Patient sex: M
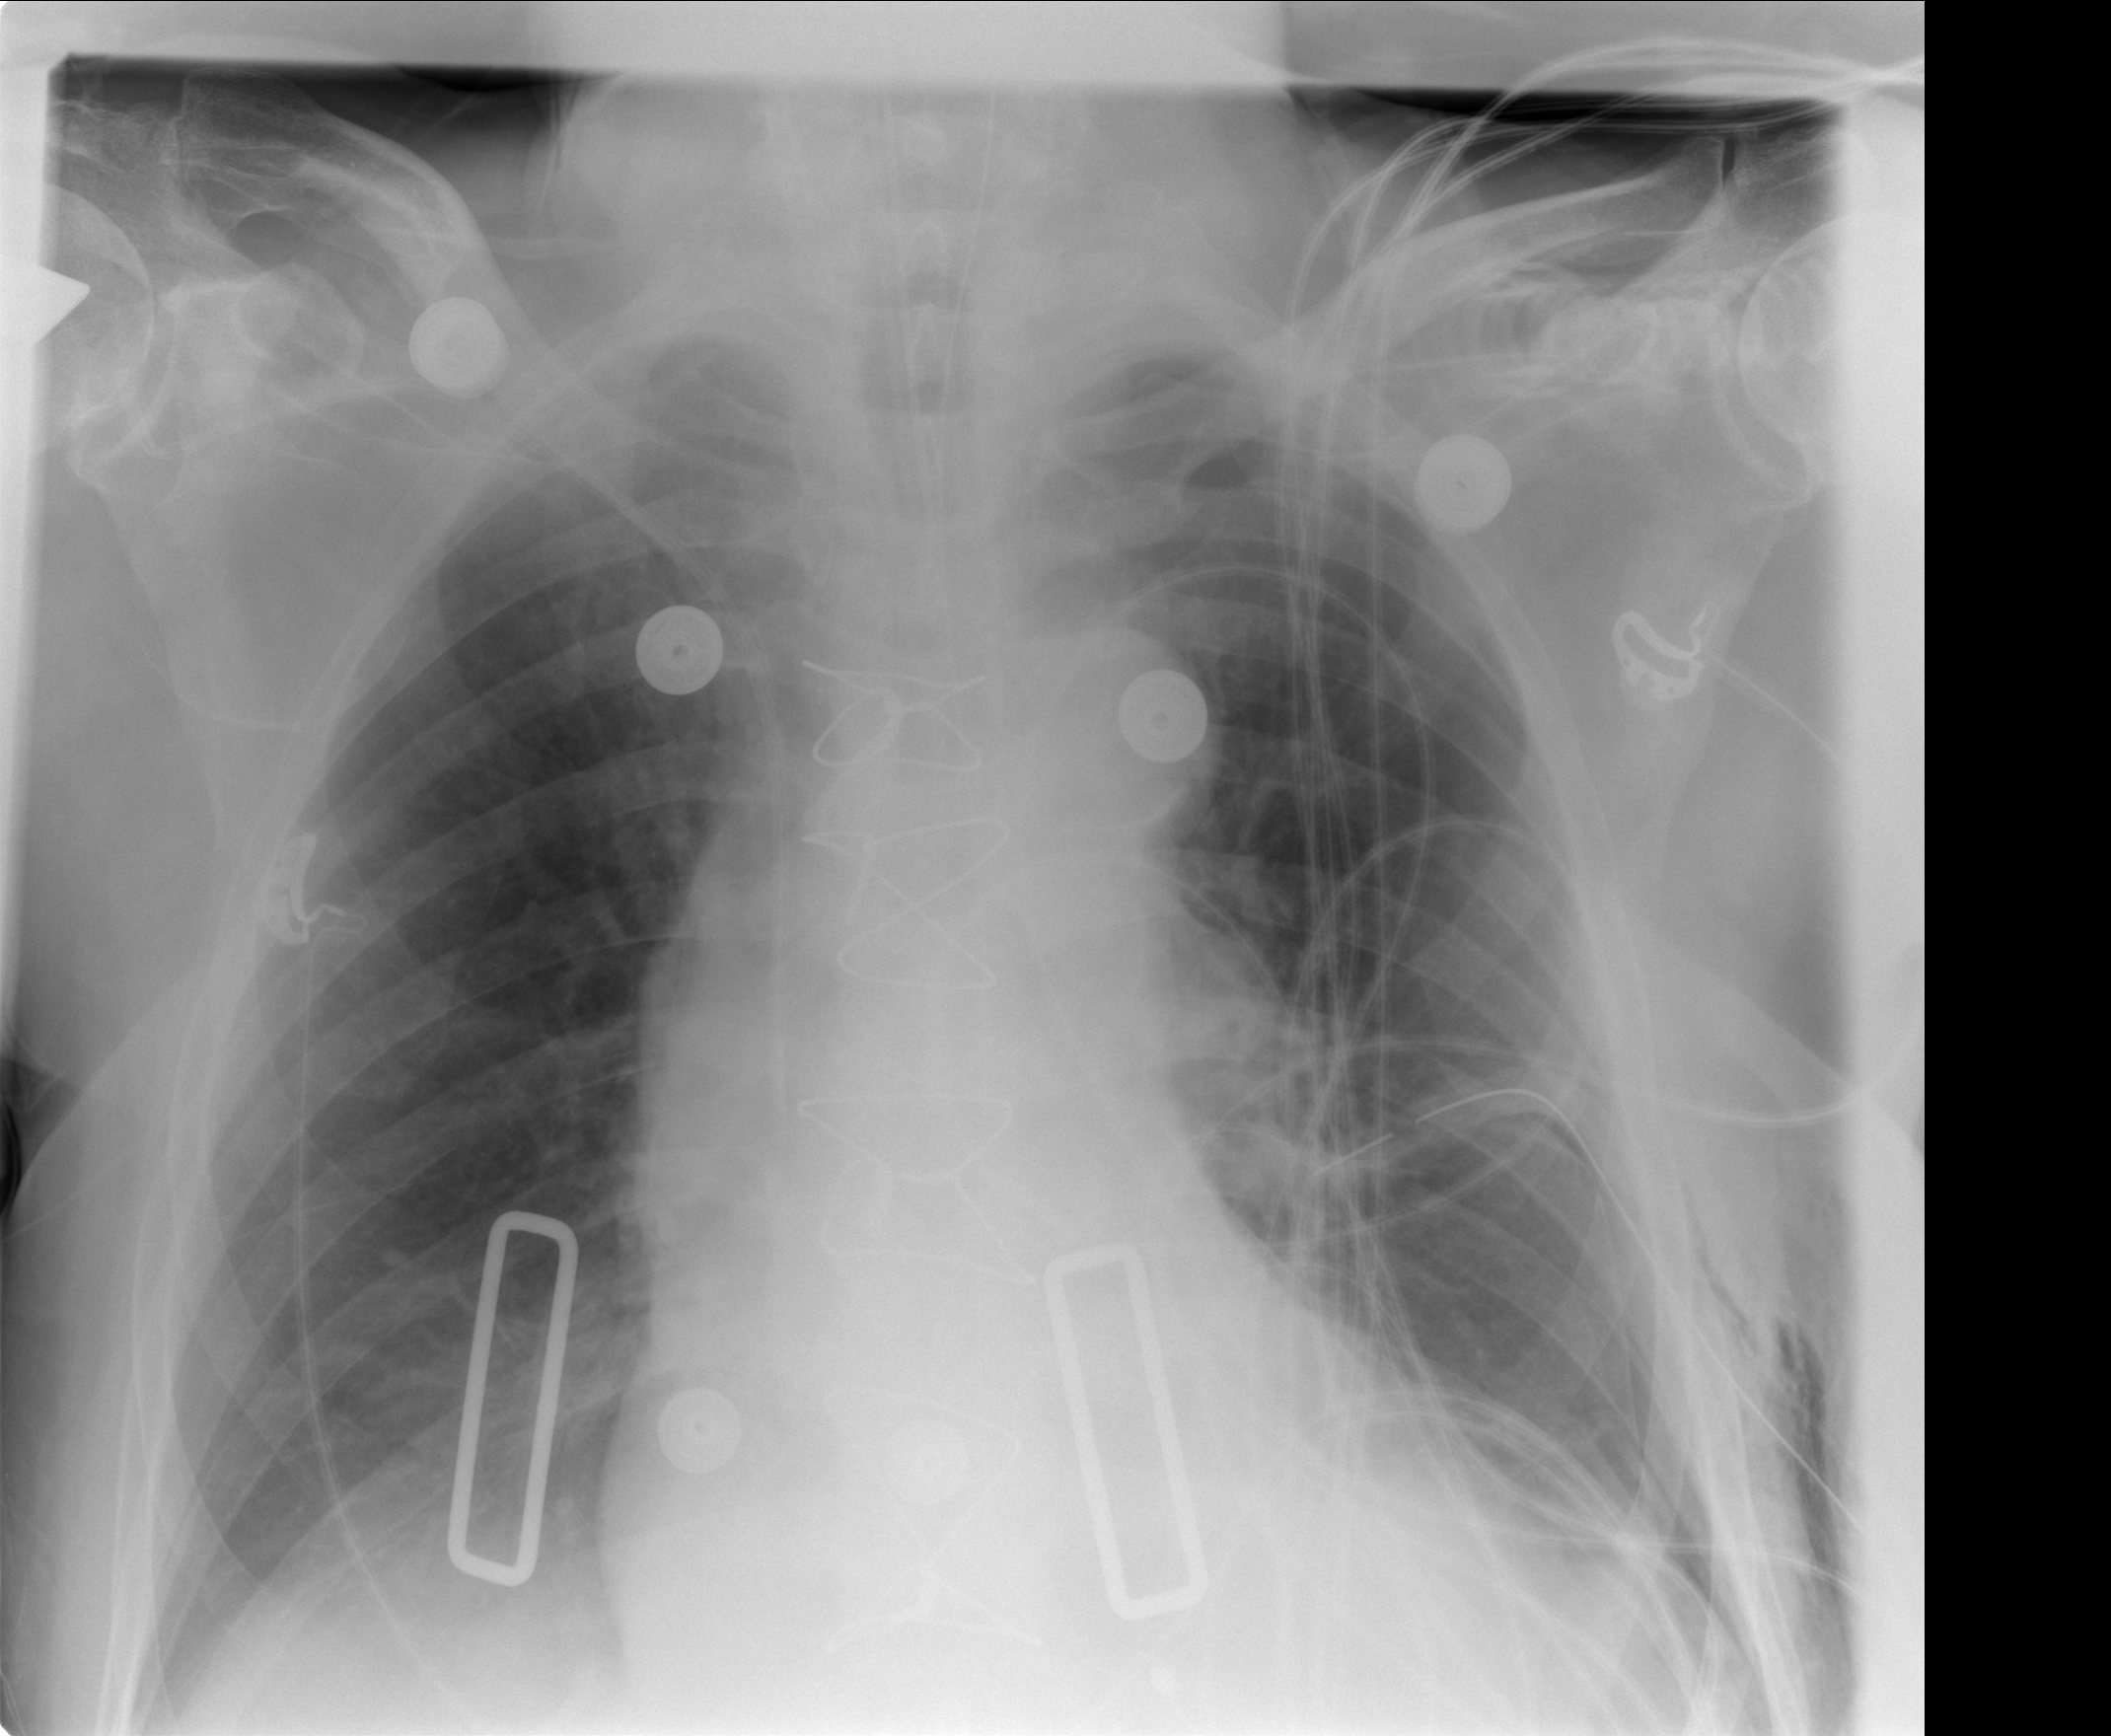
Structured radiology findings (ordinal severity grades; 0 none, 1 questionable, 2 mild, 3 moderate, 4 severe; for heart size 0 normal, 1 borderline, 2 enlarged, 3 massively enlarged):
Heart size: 2
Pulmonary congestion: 2
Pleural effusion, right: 0
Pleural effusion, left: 0
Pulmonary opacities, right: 0
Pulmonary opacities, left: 0
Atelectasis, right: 2
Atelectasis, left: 2